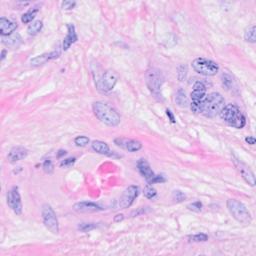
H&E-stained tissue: Breast